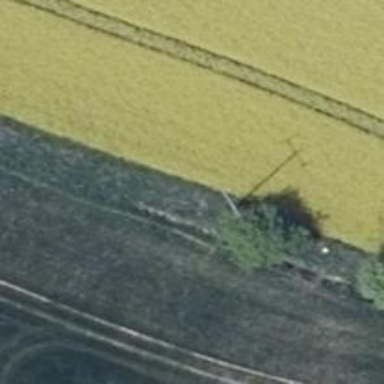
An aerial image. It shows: Minor power line.